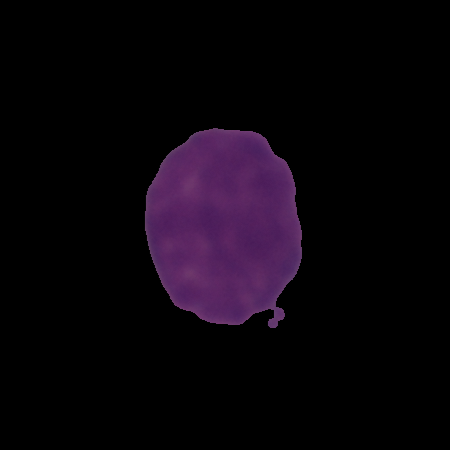
Label: healthy